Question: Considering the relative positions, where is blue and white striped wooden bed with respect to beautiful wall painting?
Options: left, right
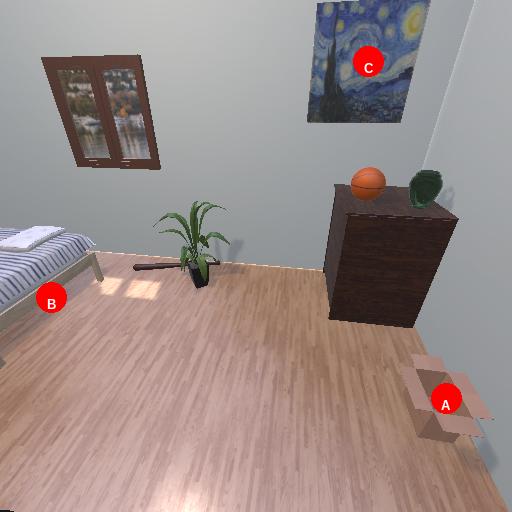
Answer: left